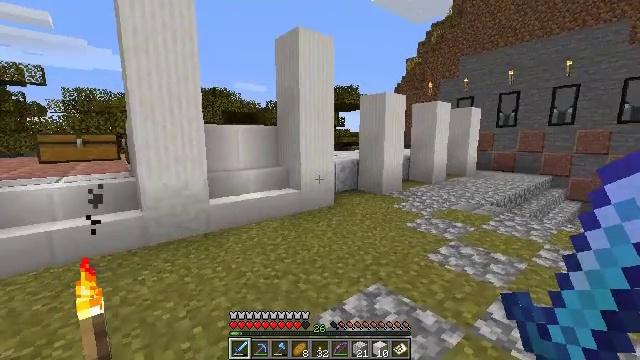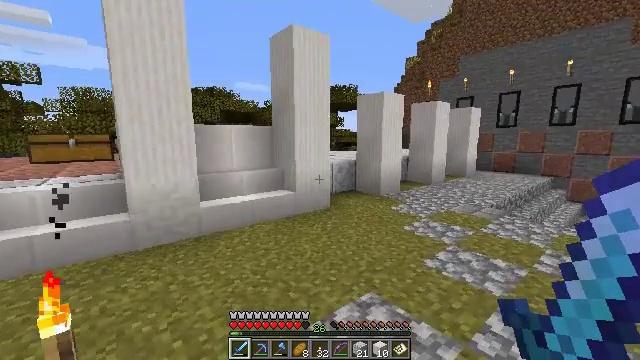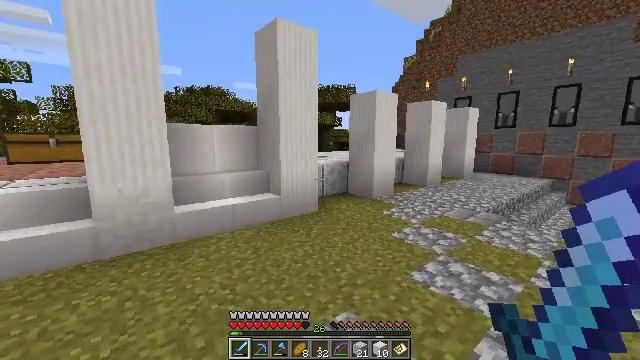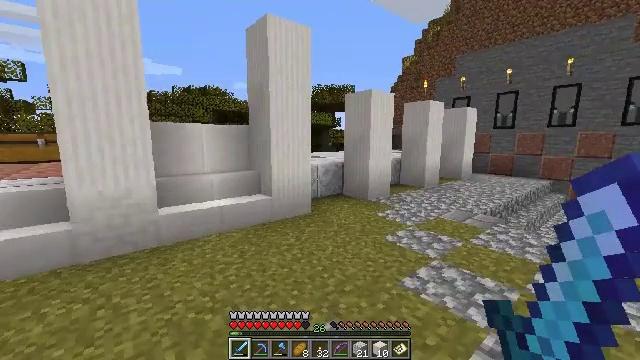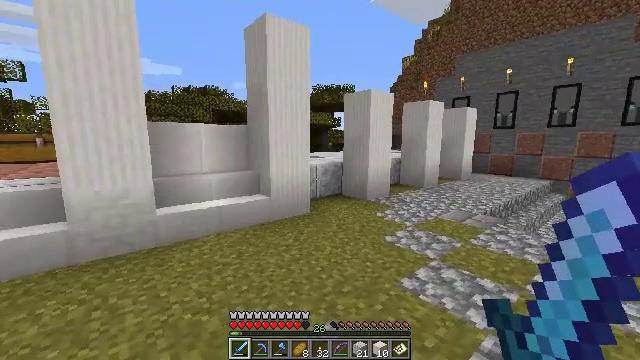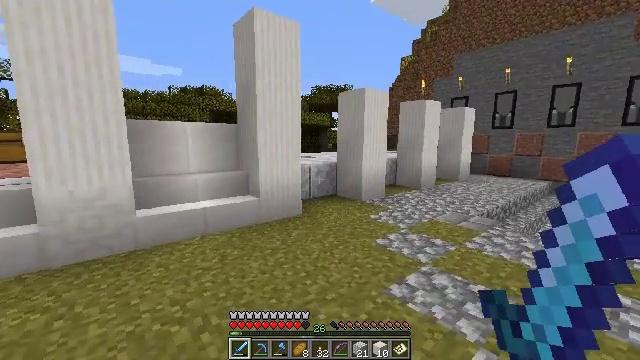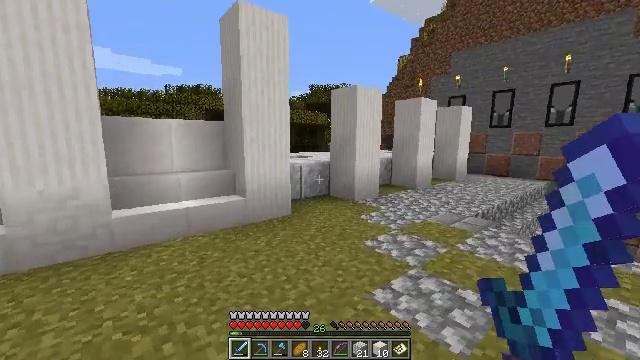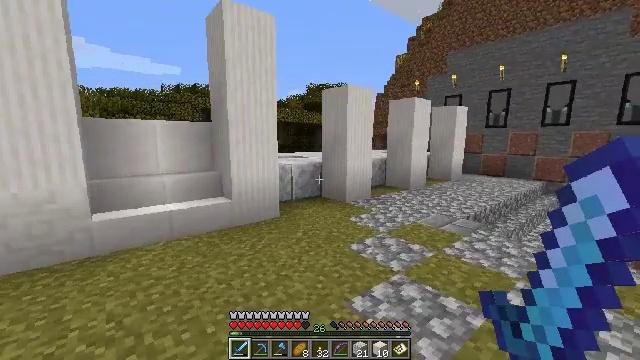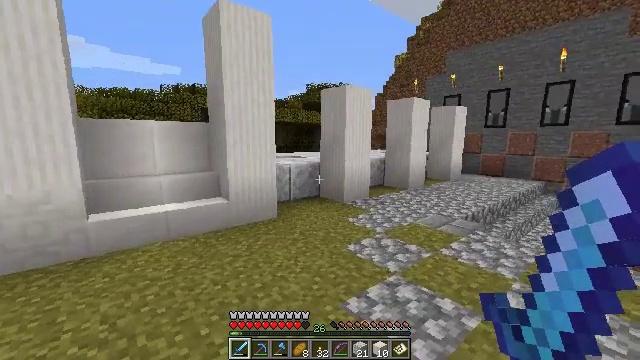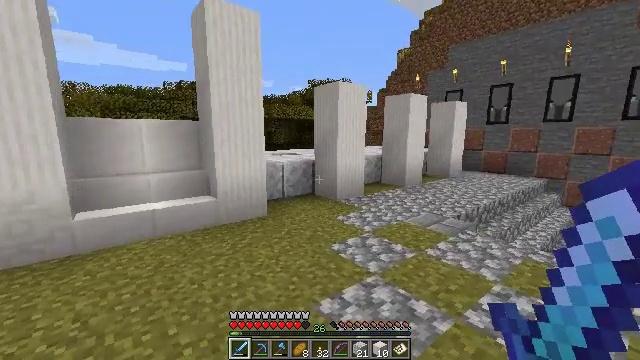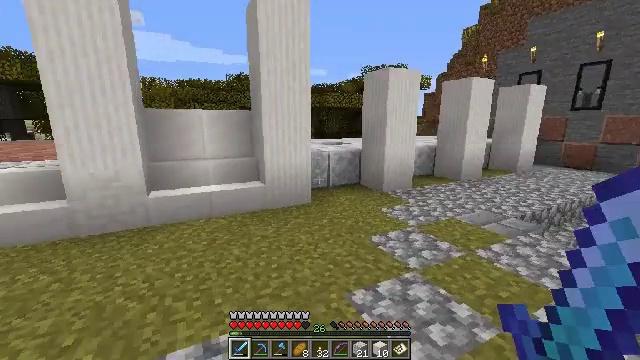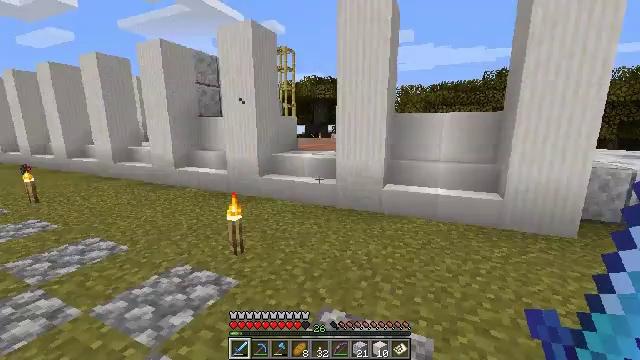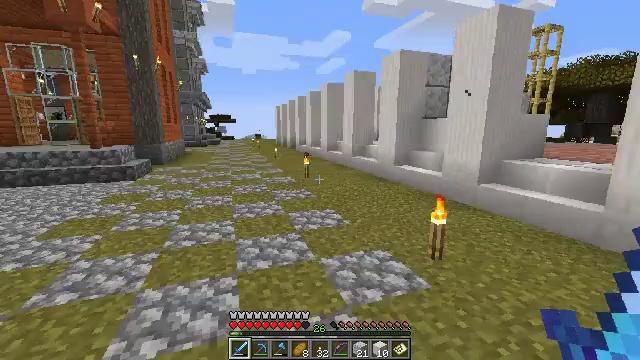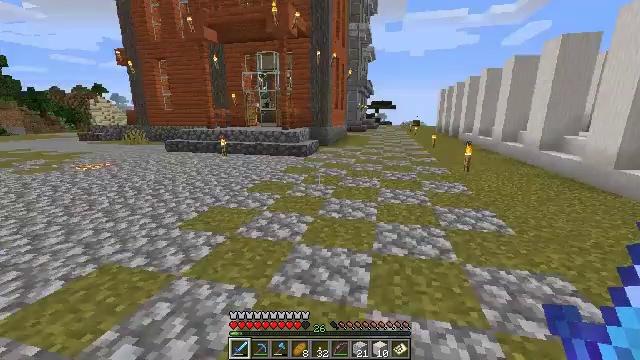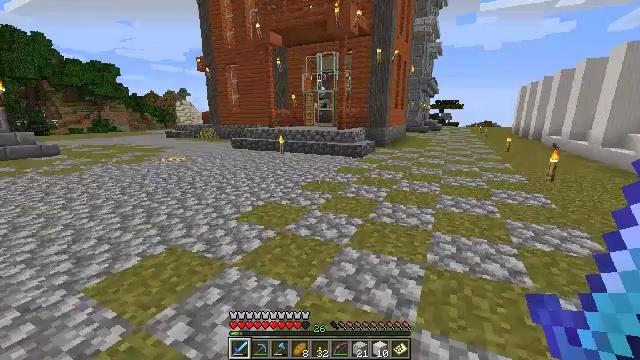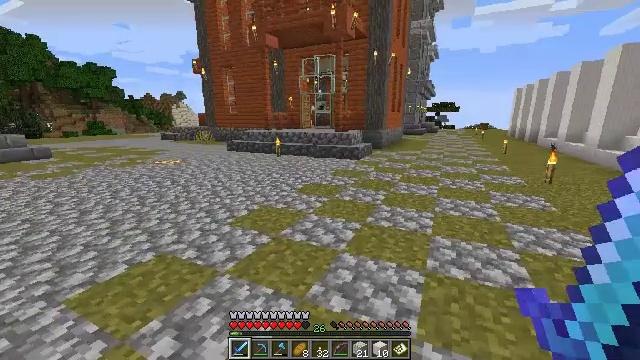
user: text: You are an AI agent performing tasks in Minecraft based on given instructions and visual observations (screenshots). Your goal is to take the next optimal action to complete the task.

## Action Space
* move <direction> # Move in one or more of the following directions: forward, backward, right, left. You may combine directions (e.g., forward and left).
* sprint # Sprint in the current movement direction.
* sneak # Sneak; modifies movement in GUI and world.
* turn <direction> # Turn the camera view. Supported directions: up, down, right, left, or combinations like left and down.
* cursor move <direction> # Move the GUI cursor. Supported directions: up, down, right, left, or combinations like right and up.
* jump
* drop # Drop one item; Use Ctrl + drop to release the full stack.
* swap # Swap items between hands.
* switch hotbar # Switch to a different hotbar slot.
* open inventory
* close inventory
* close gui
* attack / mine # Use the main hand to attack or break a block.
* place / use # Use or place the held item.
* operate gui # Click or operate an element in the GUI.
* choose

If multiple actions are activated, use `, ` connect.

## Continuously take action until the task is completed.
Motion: motion action
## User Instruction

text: Extract the quartz pillar from a building.
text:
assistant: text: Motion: move forward and move right
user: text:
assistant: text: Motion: move forward and move right
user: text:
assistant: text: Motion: move forward and move right
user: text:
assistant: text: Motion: move forward and move right
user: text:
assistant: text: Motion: move forward and move right
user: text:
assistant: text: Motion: move right
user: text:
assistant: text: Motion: move right
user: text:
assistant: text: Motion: move right
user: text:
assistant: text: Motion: move right, turn left
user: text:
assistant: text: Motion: move right, turn left and down
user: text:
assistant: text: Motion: move forward and move right, turn left
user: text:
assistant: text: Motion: move forward and move right, turn left
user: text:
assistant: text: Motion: move forward, turn left and down
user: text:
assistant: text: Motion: move forward, turn left
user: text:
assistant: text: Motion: move forward
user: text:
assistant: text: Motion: move forward
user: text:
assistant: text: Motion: move forward
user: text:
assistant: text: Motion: move forward
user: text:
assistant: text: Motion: move forward
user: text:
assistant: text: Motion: move forward, turn up
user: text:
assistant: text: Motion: move forward
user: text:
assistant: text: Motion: move forward
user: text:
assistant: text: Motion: move forward
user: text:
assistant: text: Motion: move forward
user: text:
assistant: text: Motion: move forward
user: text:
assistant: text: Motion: move forward
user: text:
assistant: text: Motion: move forward
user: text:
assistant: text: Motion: move forward
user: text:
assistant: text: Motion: move forward
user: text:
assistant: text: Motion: move forward